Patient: sex F, age 68
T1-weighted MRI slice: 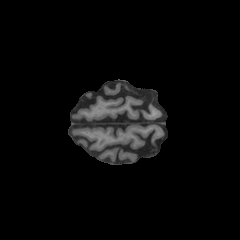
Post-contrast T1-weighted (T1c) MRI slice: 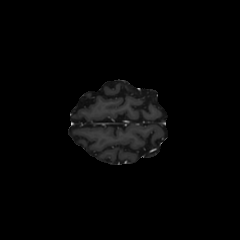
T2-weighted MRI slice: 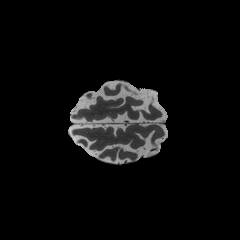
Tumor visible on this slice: no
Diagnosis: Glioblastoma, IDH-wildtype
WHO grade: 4